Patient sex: M
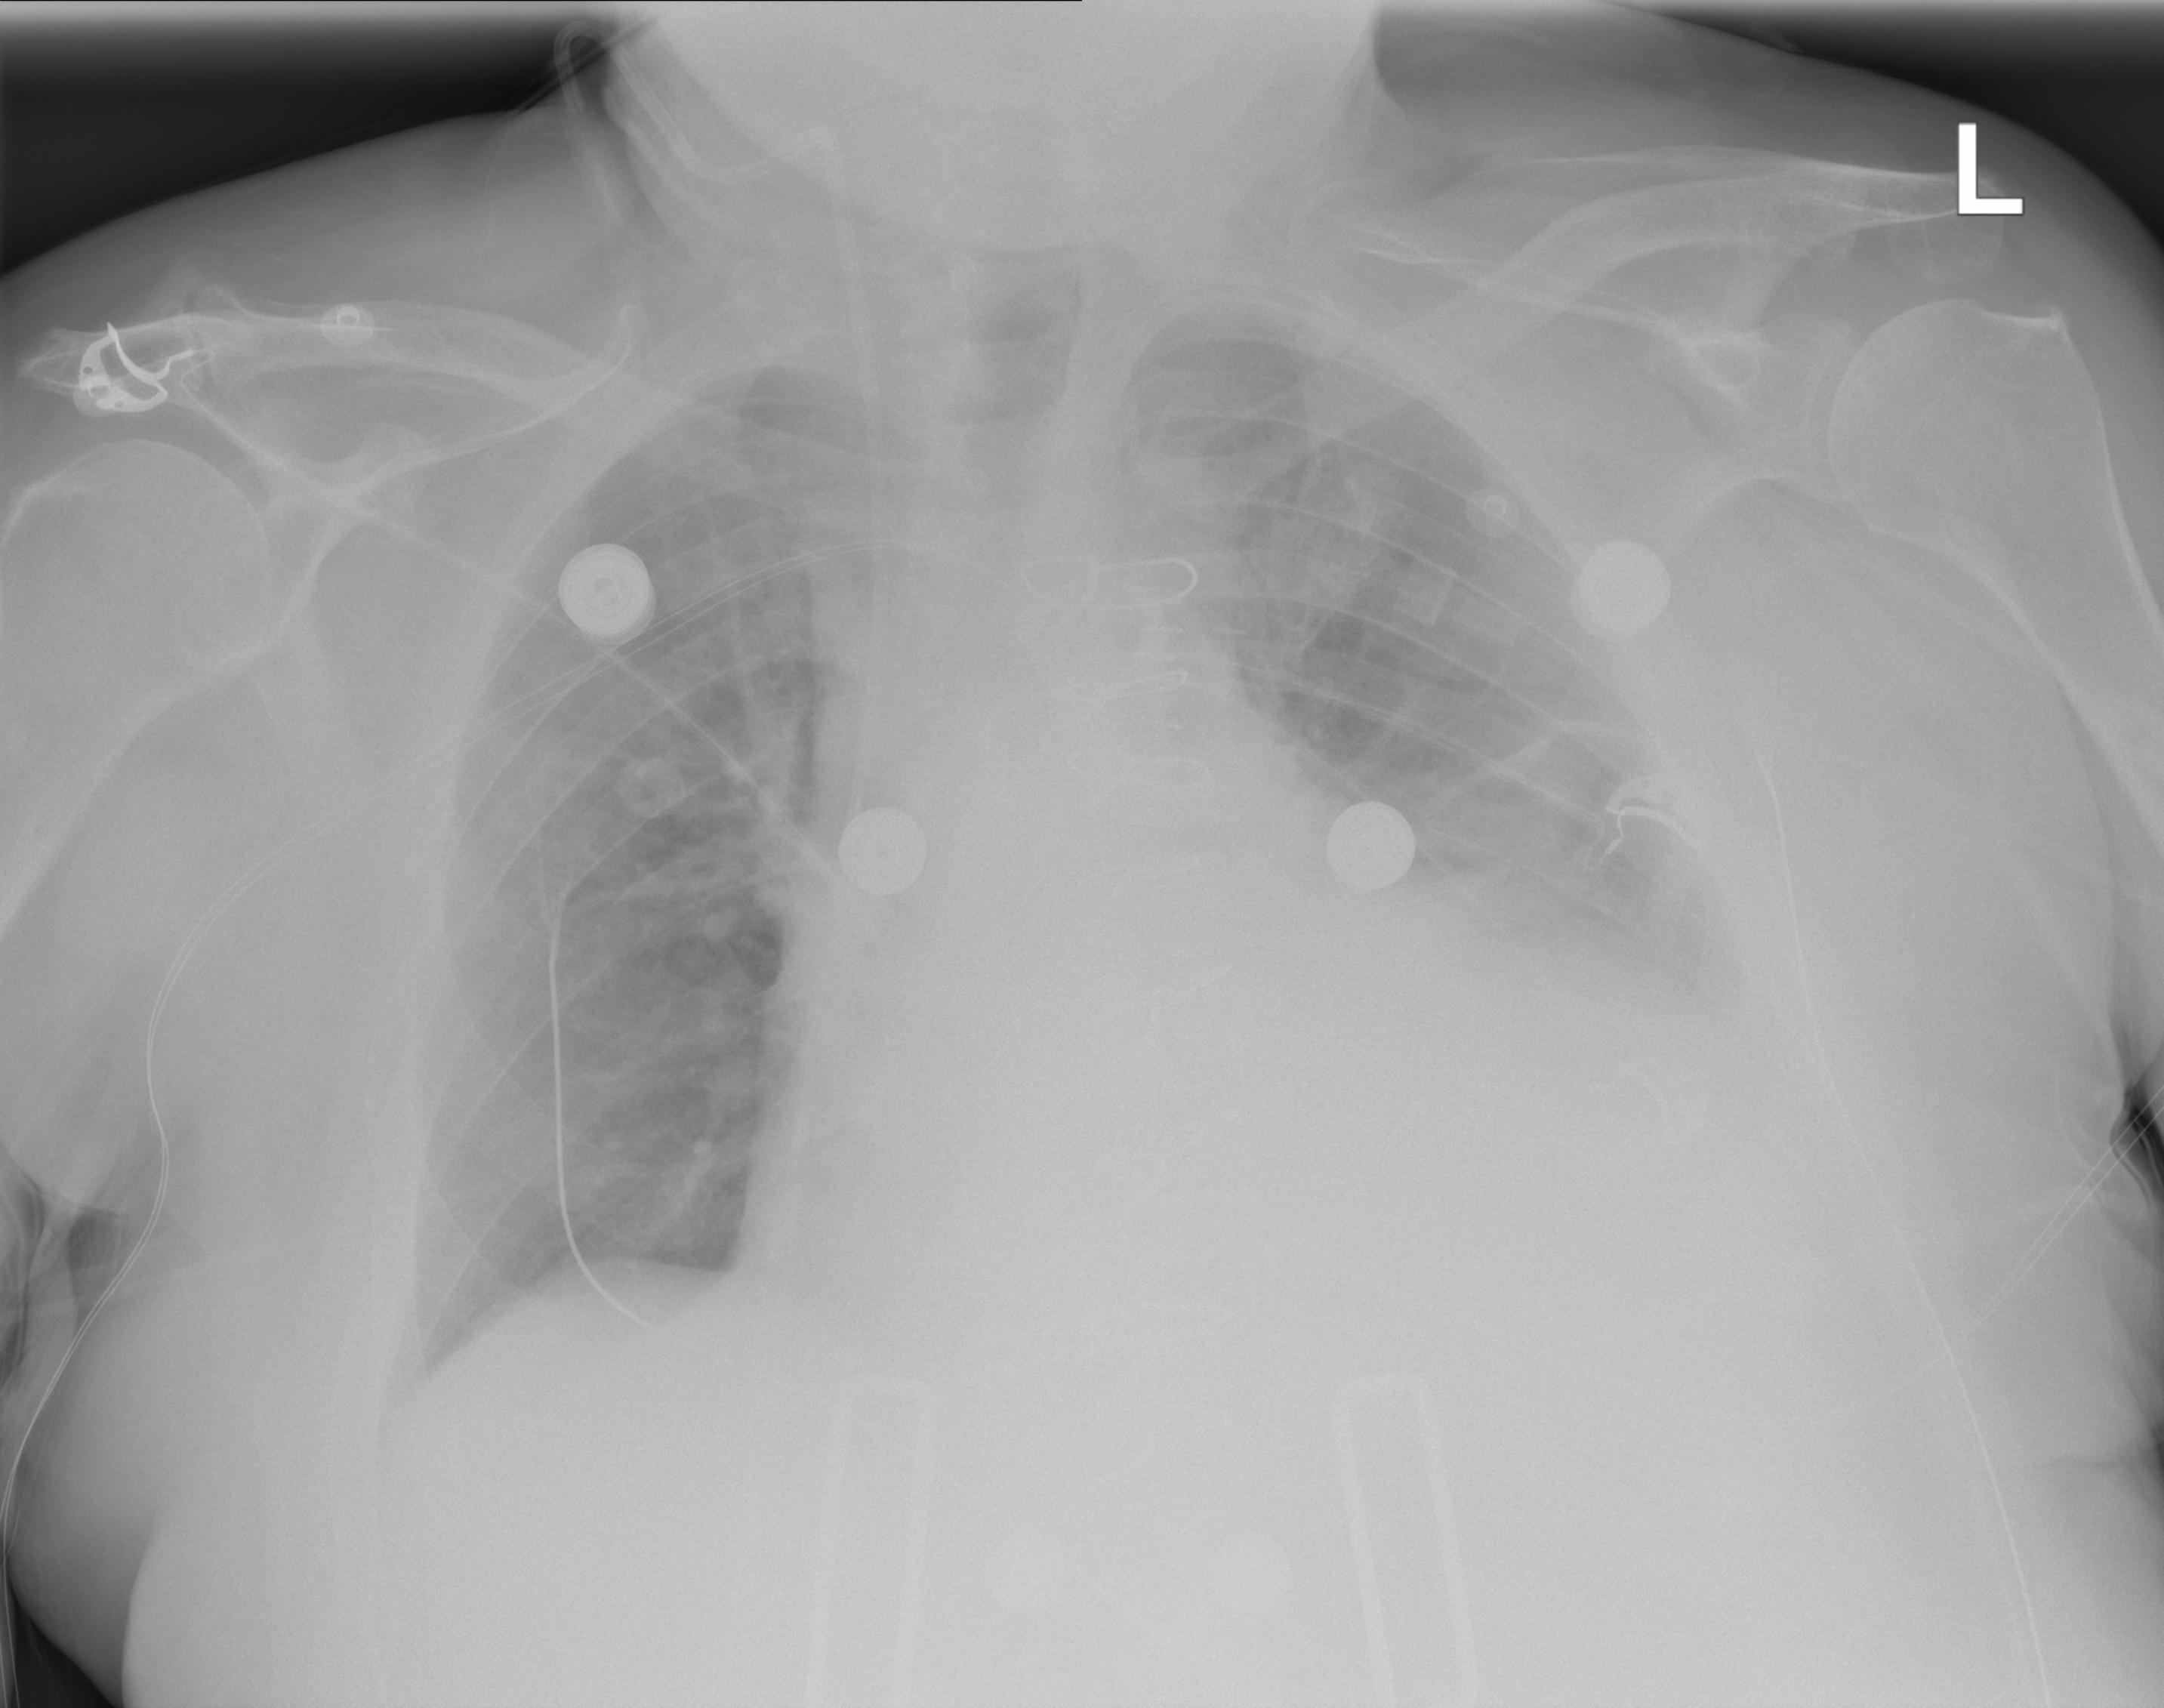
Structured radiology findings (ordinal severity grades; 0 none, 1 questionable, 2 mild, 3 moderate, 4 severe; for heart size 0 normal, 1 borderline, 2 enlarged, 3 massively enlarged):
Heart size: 2
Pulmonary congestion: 2
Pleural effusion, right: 0
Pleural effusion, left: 2
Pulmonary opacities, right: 0
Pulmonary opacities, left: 0
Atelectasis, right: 2
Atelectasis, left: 2